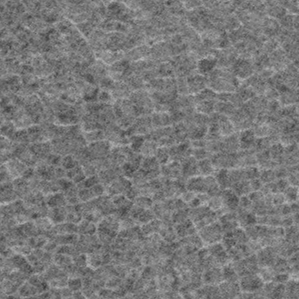
Label: frost